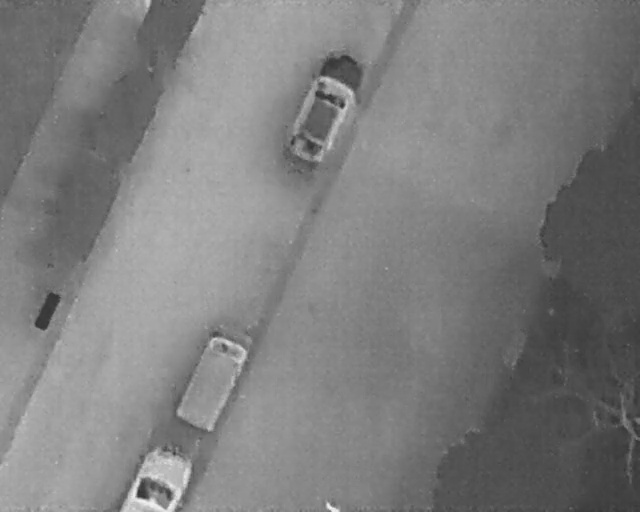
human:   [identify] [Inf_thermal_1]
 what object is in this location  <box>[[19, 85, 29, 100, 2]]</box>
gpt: <ref>1 large car at the bottom left</ref>

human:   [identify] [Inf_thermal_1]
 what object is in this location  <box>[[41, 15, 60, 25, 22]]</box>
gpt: <ref>1 large car at the top</ref>